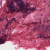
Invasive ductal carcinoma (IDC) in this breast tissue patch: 0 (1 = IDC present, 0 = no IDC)